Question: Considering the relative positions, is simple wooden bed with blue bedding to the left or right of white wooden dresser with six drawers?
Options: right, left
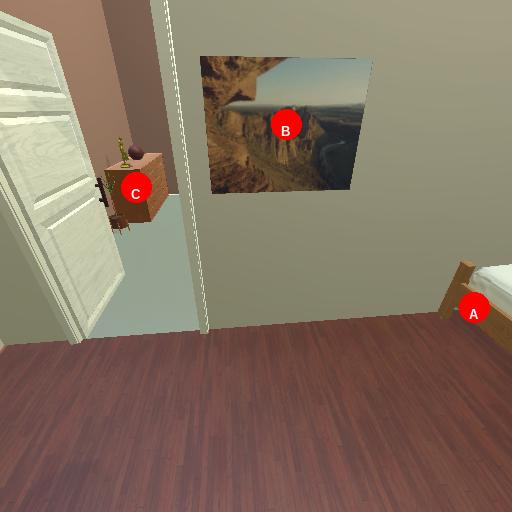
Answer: right